Question: Determine whether the two graphs given in the figure are isomorphic. If you think they are isomorphic, answer 1; if you think they are not isomorphic, answer 0.
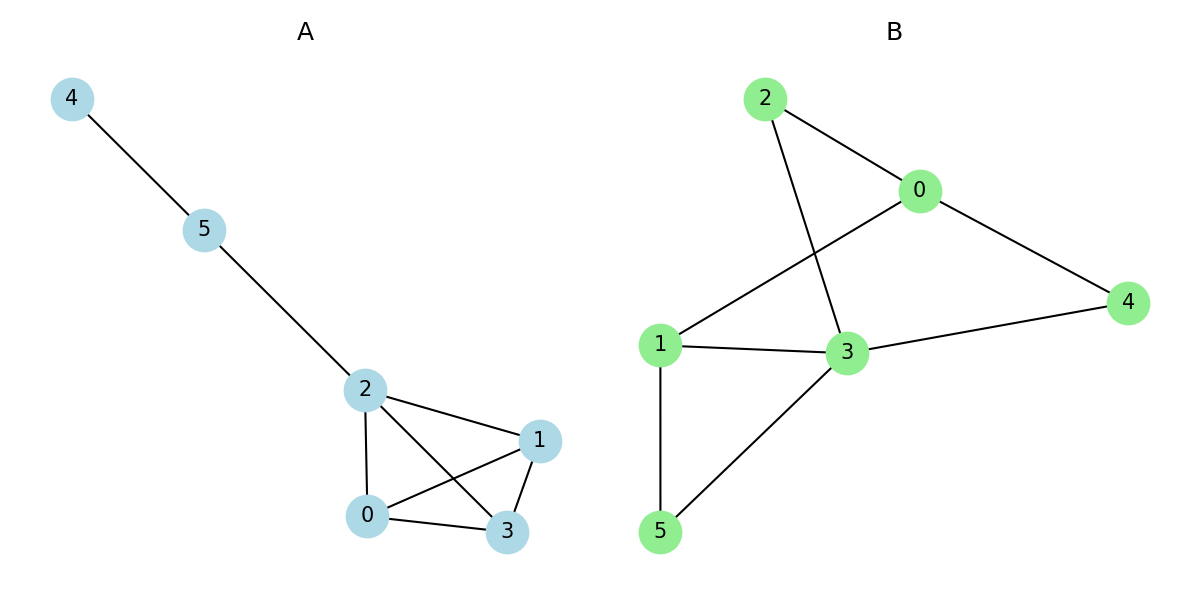
Answer: 0